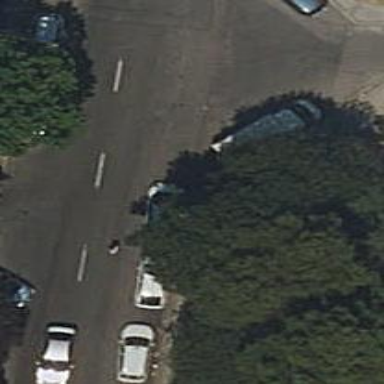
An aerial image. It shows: Taxi stand.